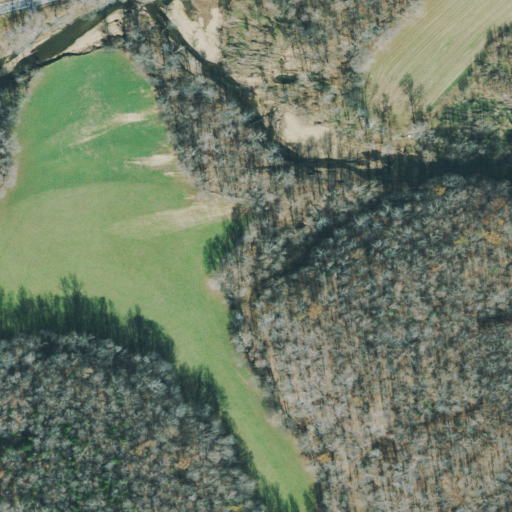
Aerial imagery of valley in Tennessee named Coalpit Hollow containing deciduous forest, pasture, mixed forest, herbaceous wetlands, and open development